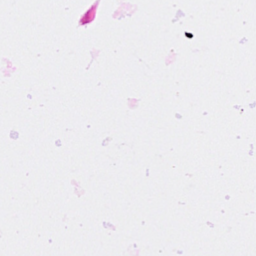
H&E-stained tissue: Breast